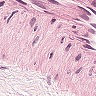
Metastatic tissue present: no